Aerial crown-view tile of a tropical tree (Barro Colorado Island, Panama), acquired 20240918:
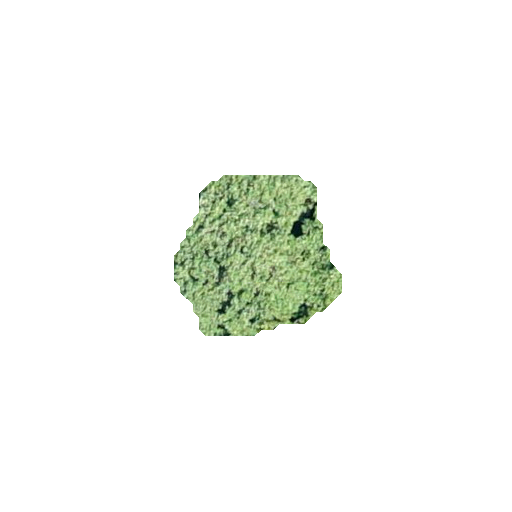
Species: Hieronyma alchorneoides
GBIF accepted scientific name: Hieronyma alchorneoides
Crown area: 32.08 m²